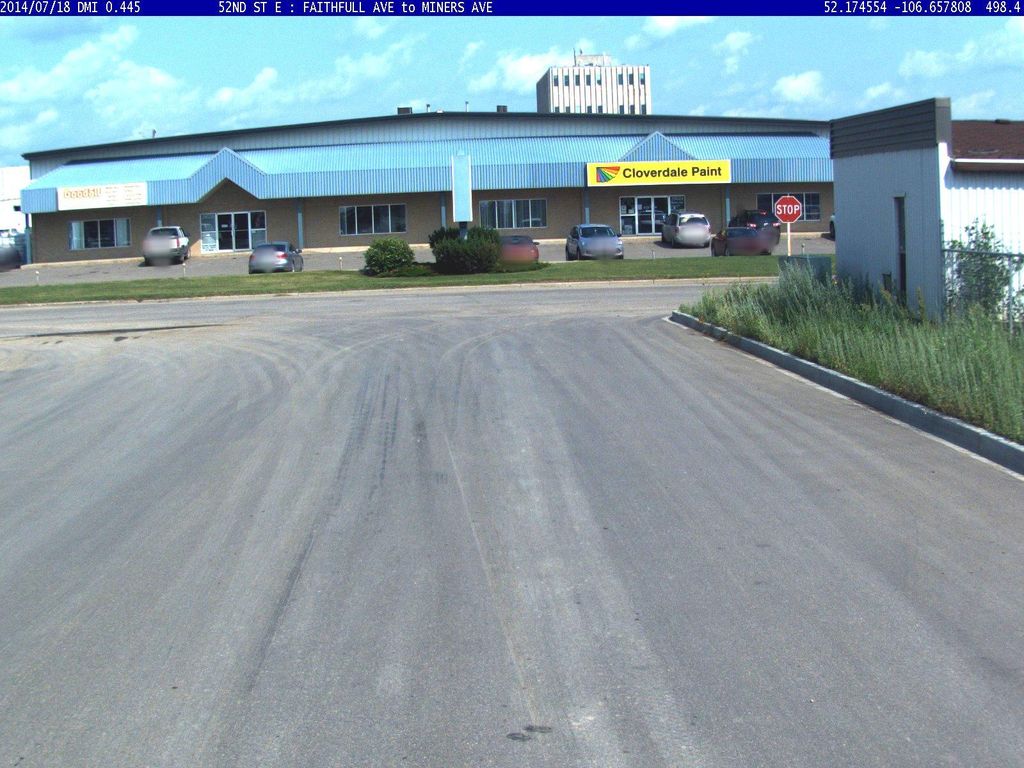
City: saskatoon